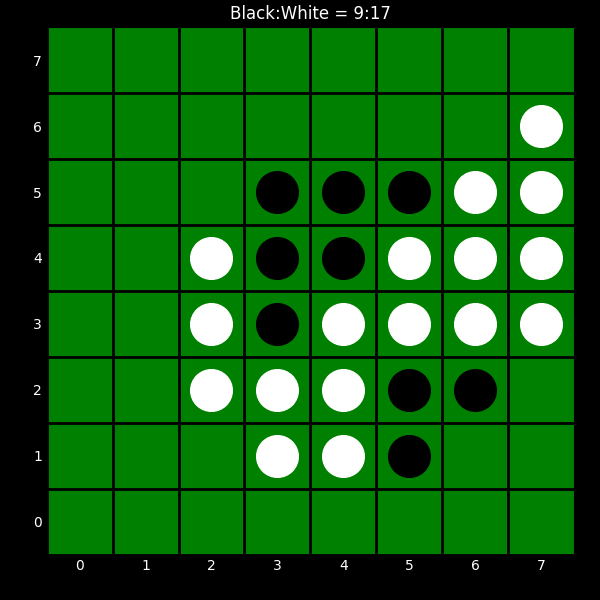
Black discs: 9
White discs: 17